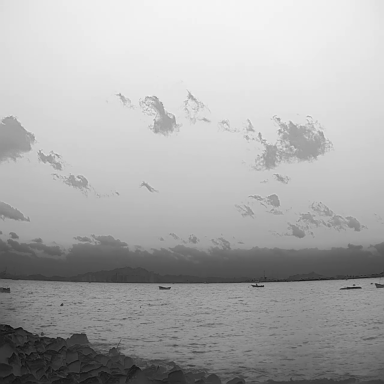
There are five bulk_carriers in the infrared image.